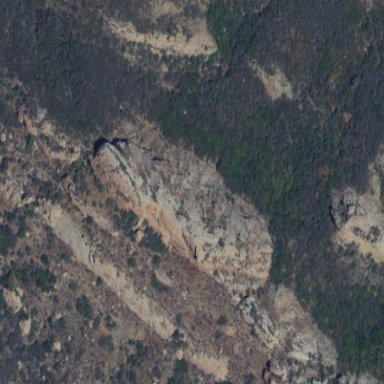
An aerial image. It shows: Landscape dominated by bare rock.